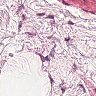
Metastatic tissue present: no